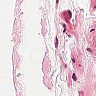
Metastatic tissue present: no